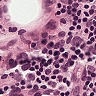
Metastatic tissue present: no